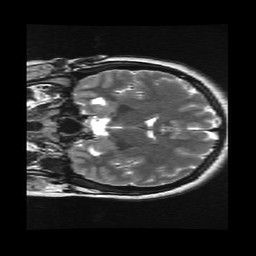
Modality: T2w
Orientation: coronal
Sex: female
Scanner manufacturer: ge
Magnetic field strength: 3 T
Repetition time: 5 s
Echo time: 0.1019 s